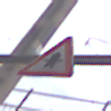
Verkehrszeichen: Vorfahrt
Umgebung: Outdoor, Urban
Tageszeit: MorningAfternoon
Wetter: Overcast
Licht: Natural
Jahreszeit: NotSpecified
Kontrast: LowContrast